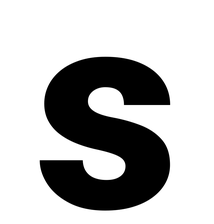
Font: Roboto_Black